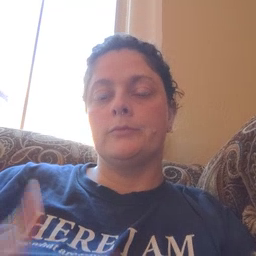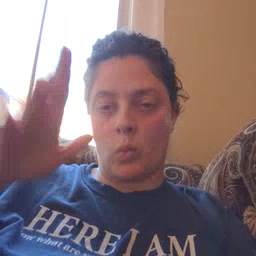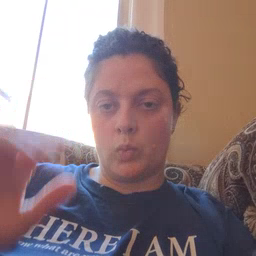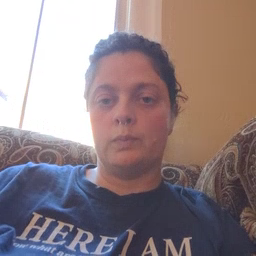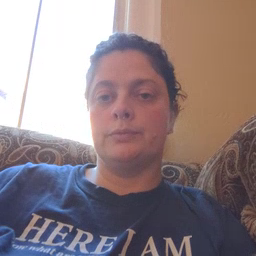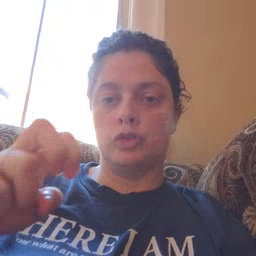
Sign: go